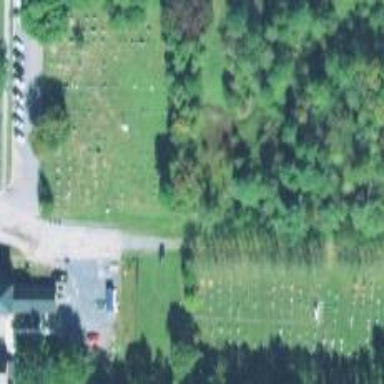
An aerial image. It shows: Cemetery.